Current action and preconditions to check: path_clear

Your task: For each precondition in the list above, predict whether it will hold at this action.

Consider the current scene as observed from the mobile robot's camera, and analyze the predicted future states of all dynamic agents (e.g., people, animals, vehicles, or any moving entities) within the NEXT SECOND.

IMPORTANT: Only answer "very likely" if you are absolutely certain—based on strong, clear evidence—that a dynamic agent will violate the precondition in the predicted future state. Do NOT answer "very likely" for unlikely, ambiguous, or low-probability risks.

Ask yourself for each precondition: Is there a high probability, with clear and convincing evidence, that the predicted future states of any dynamic agent will interfere with the predicted future state of the currently executing action within the NEXT SECOND, causing that precondition to fail?

Assess the risk level based on these predictions. Use "likely" or "very likely" if motions create a clear risk of interference.

Use "neutral" or "improbable" if agents are nearby but their predicted paths are clearly diverging or non-conflicting.

Failure Risk Categories: "very improbable", "improbable", "neutral", "likely", "very likely"

Answer Format: Output ONLY the probability_of_failure value from these categories: "very improbable", "improbable", "neutral", "likely", "very likely"

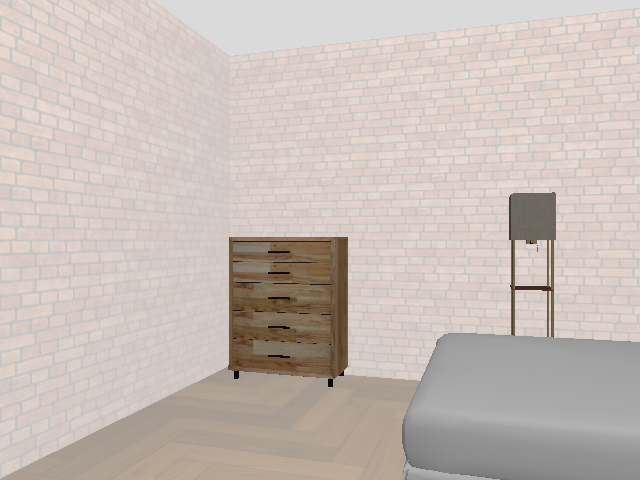

Answer: very improbable